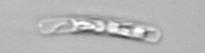
Label: Guinardia_striata